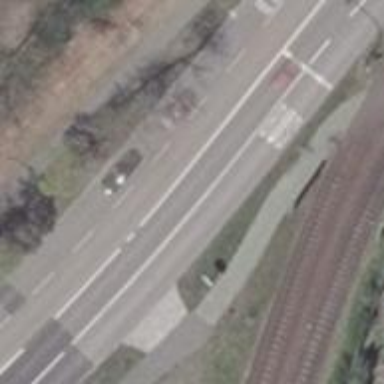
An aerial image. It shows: Asphalt road designated as primary highway with separate sidewalks and cycle paths.